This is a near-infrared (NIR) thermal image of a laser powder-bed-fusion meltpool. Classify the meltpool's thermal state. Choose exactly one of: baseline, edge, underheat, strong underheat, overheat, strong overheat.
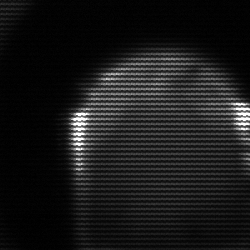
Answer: edge